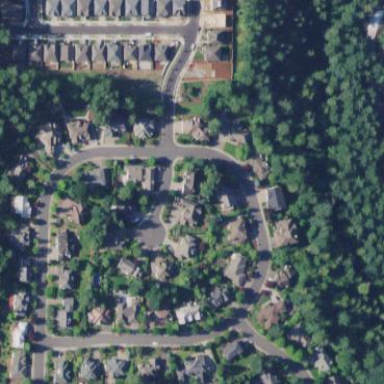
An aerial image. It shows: Single-family residential area.